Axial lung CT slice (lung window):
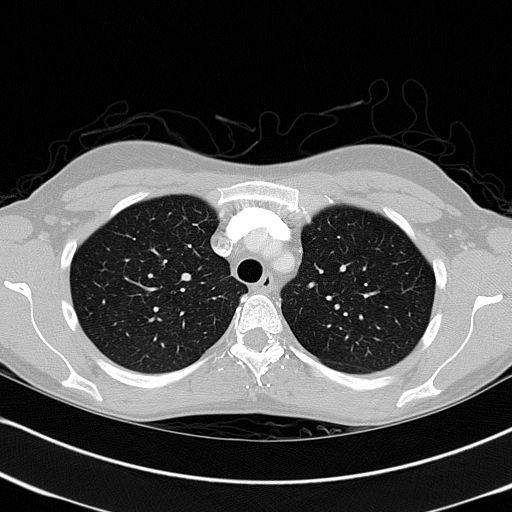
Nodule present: no